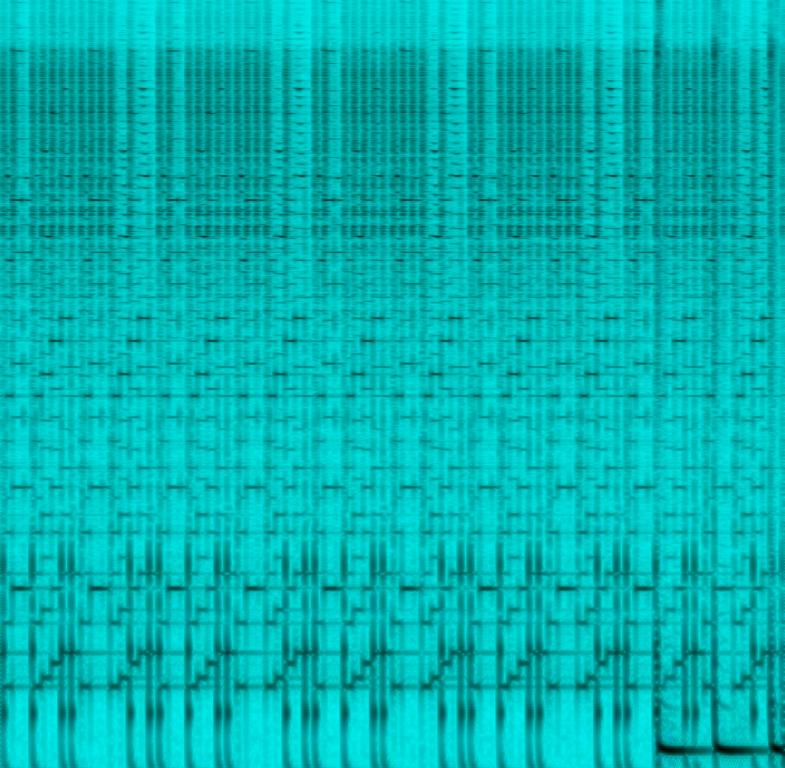
This is an instrument showcase jam. It is an electronic music piece played on a drum machine. There is a booming electronic drum beat in the rhythmic background. There is a medium-to-high pitch melodic pad repeating the same tune. The sound of the piece is crisp and loud. This piece could be used in the soundtrack of a fast-paced video game in the arcade genre. It could also be playing in the background during breaks at a sports venue.